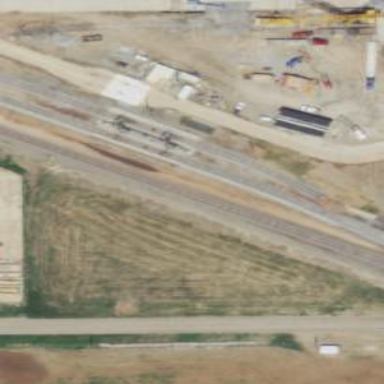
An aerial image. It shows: Loading rack along railway spur service.